Field crop: maize
Growth stage: 2
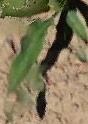
Species: maize